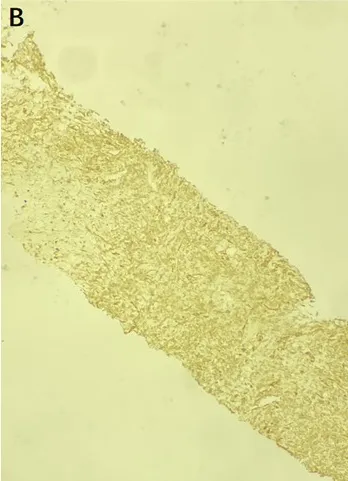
The immunohistochemistry staining for SMA was positive, indicating a LGMS (B).
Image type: pathology (immunostaining)